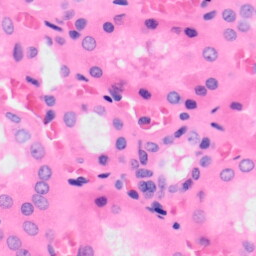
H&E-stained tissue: Kidney